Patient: sex F, age 56
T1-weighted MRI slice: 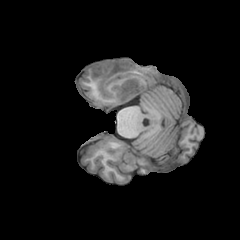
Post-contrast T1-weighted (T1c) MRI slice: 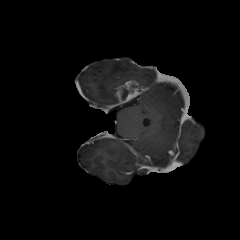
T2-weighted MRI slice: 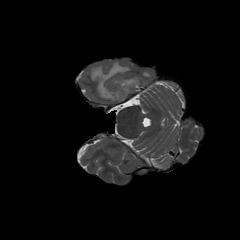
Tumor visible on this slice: yes
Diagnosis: Glioblastoma, IDH-wildtype
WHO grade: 4